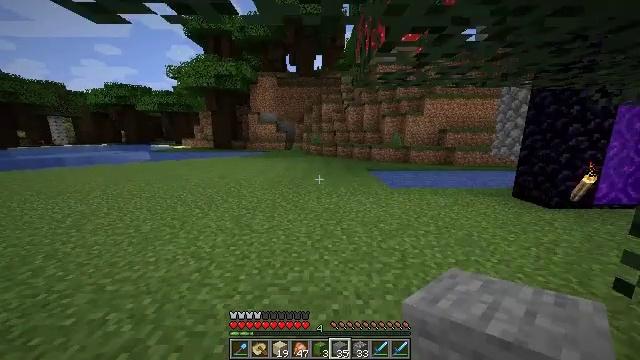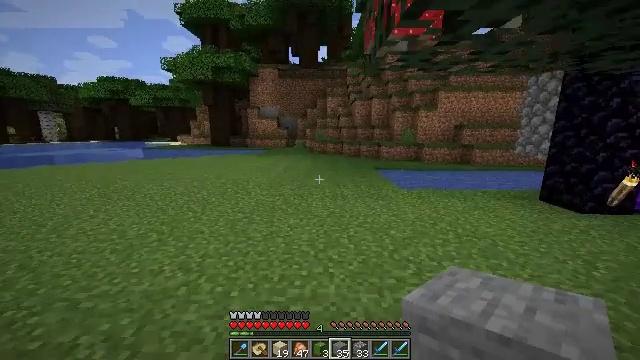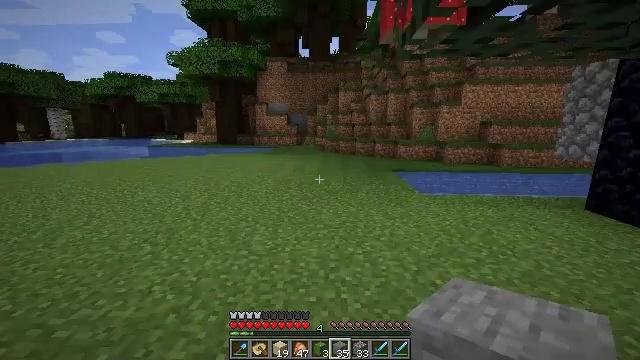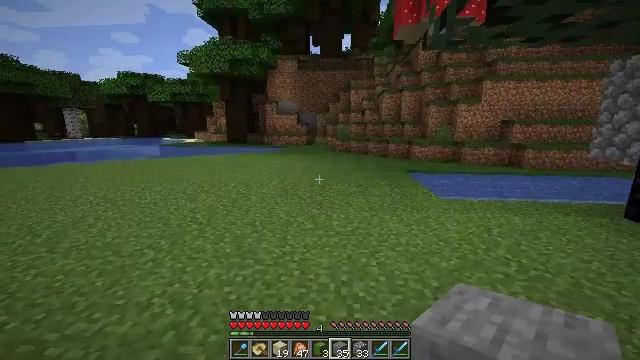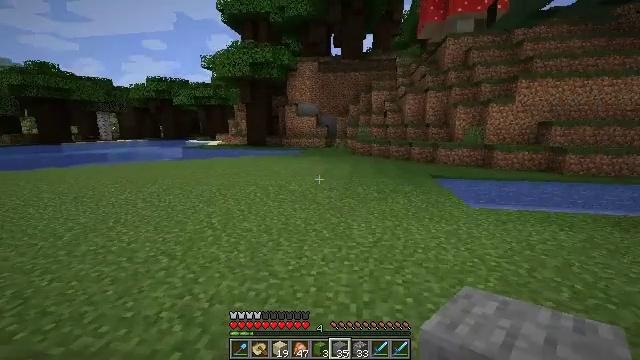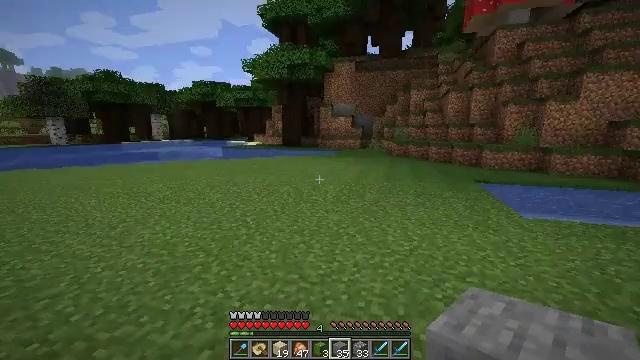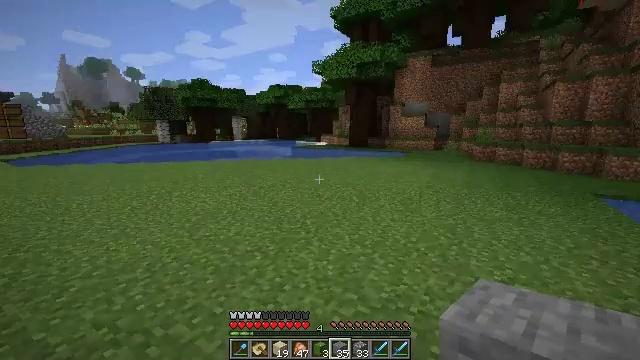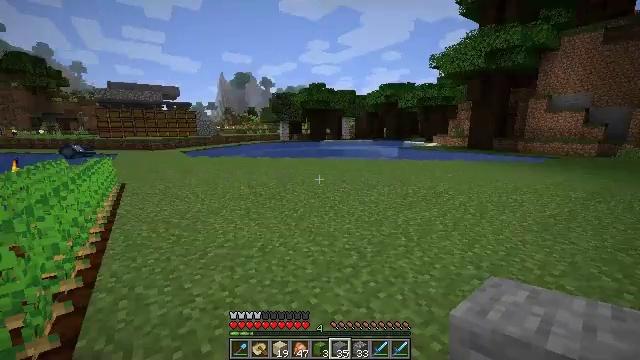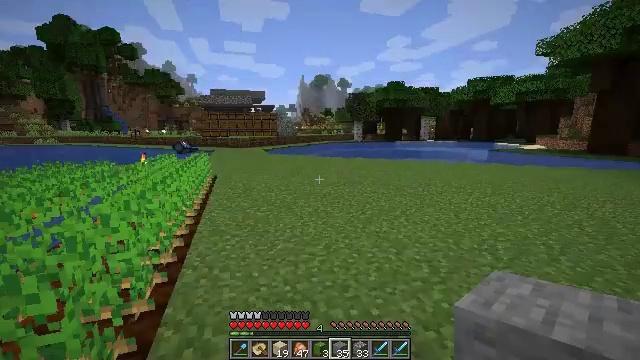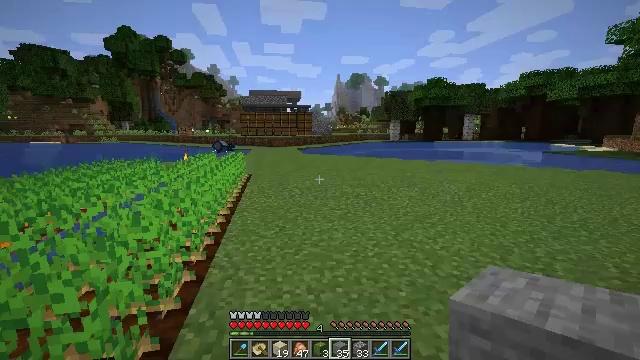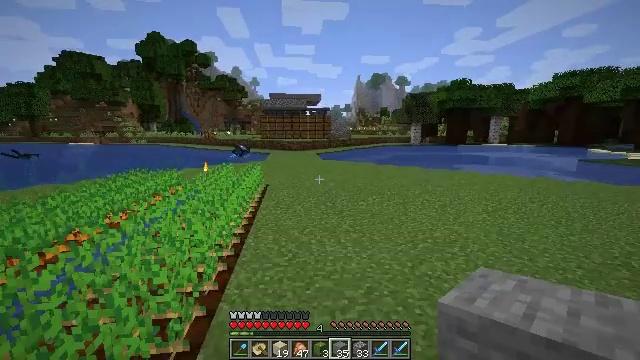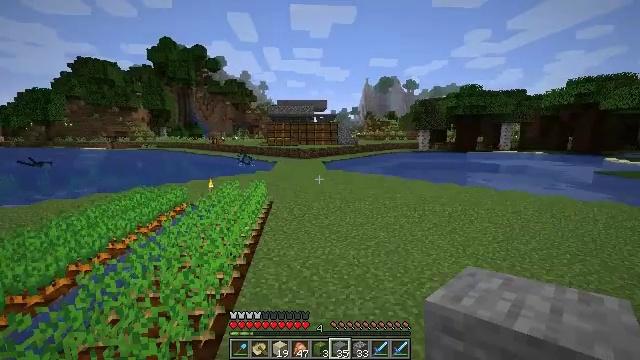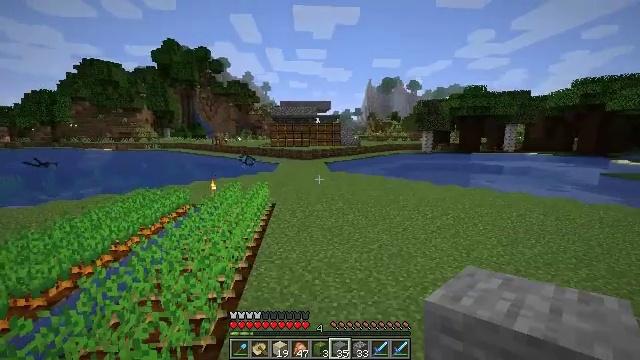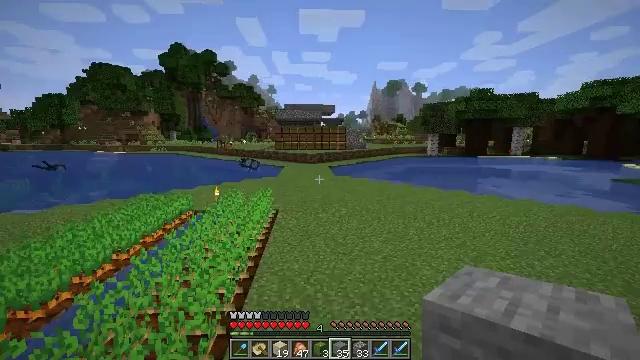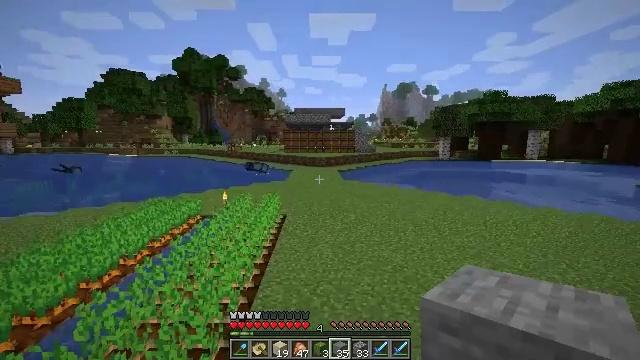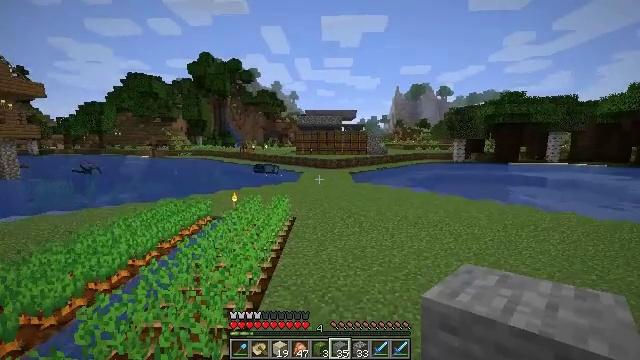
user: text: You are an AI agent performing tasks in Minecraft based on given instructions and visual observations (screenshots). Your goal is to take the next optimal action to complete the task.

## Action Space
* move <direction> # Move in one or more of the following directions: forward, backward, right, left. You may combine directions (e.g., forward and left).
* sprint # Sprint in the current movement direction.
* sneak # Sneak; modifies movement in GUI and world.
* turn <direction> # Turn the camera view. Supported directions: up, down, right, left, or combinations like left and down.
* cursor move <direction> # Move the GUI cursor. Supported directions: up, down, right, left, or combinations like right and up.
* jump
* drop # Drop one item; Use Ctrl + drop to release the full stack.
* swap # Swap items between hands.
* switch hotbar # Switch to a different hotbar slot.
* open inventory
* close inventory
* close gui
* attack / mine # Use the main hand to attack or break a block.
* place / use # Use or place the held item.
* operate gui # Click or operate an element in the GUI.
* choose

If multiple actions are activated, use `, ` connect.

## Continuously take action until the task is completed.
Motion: motion action
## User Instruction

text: Clear the sweet berry bush to collect the sweet berries.
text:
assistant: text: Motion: move forward, turn left
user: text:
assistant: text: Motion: move forward, turn left
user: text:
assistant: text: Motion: move forward, turn left
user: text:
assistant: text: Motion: move forward, turn left
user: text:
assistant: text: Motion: move forward, turn left
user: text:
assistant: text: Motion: move forward, turn left
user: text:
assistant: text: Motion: move forward, turn left
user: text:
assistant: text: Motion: move forward, turn left
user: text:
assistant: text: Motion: move forward, turn left, jump
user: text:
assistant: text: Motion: move forward, turn left, jump
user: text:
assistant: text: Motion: move forward, turn left, jump
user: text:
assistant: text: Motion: move forward, jump
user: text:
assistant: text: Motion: move forward, turn left, jump
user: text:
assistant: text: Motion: move forward, turn left, jump
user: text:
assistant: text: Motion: move forward, turn left, jump
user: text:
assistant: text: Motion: move forward, turn left, jump
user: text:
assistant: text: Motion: move forward, jump
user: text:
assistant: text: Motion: move forward, jump
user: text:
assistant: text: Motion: move forward, sprint, jump
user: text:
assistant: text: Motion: move forward, sprint, jump
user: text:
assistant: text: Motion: move forward, sprint, jump
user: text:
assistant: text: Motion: move forward, sprint, jump
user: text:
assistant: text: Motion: move forward, jump
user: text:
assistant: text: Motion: move forward, jump
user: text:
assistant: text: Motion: move forward, jump
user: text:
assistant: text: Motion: move forward, jump
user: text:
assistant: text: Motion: move forward, jump
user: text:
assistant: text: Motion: move forward, jump
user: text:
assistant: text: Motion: move forward, jump
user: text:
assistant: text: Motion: move forward, jump